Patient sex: F
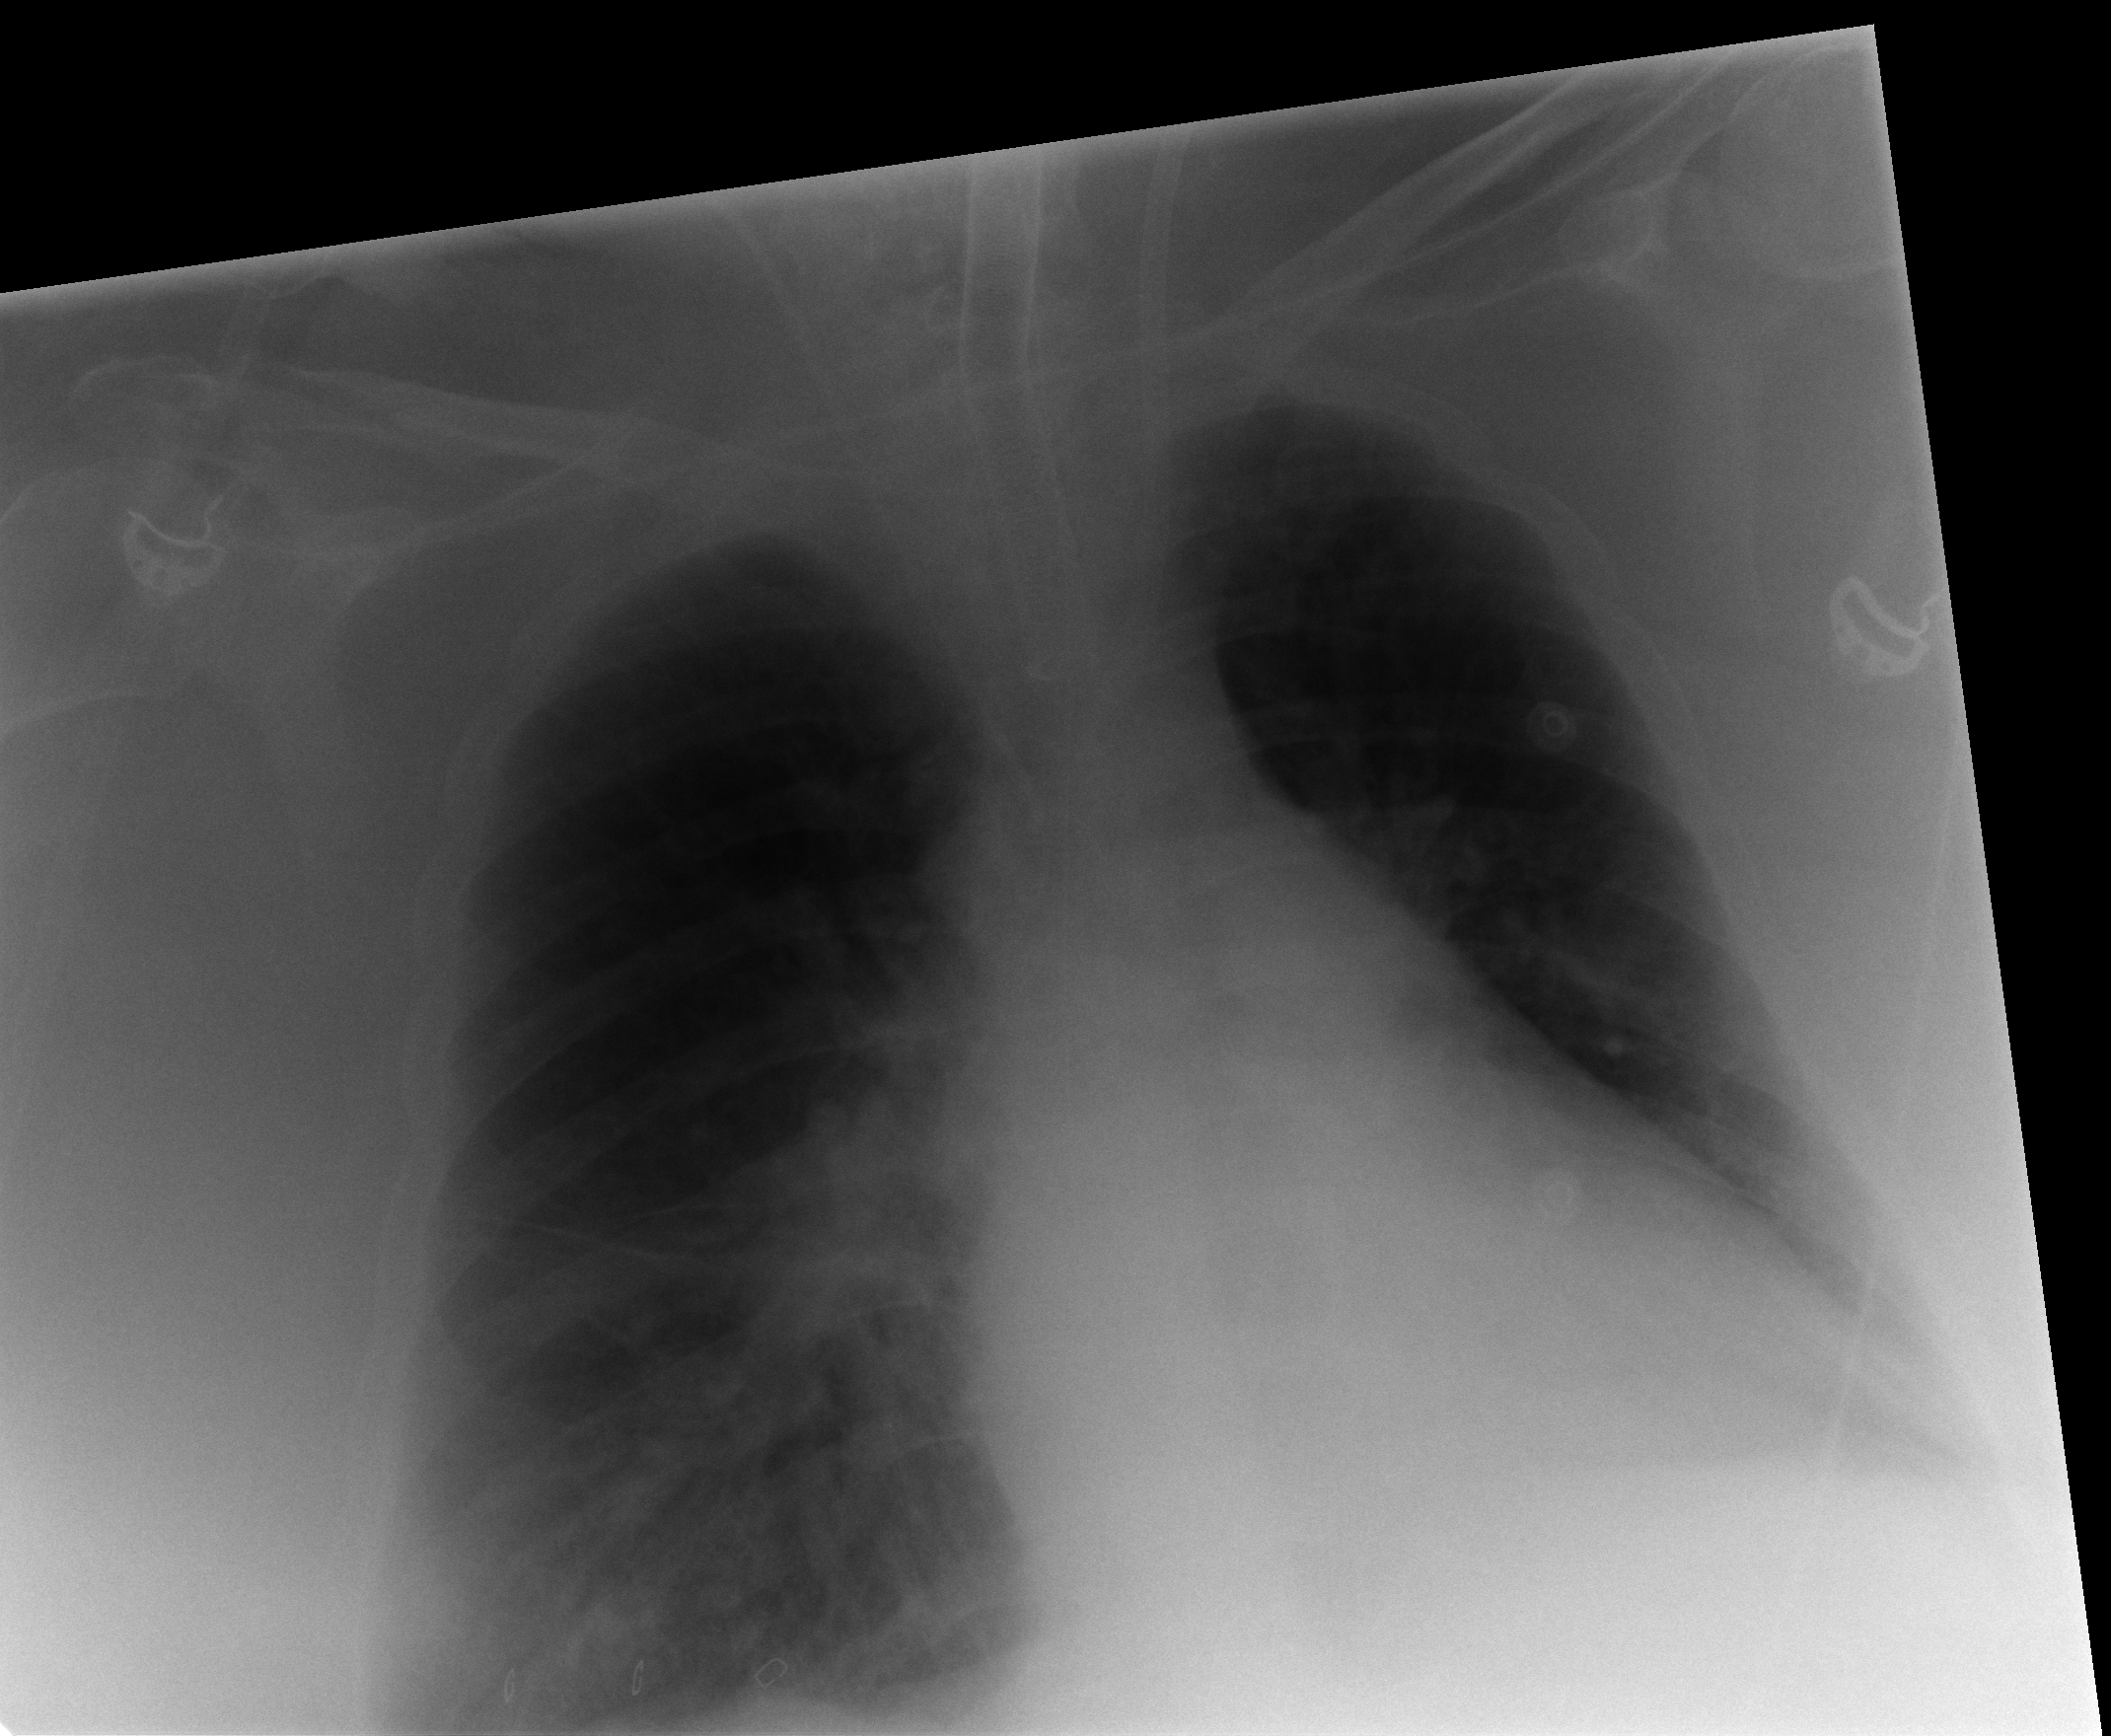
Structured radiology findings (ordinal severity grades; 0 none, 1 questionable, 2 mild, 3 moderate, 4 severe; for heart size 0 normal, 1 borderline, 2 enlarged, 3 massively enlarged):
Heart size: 2
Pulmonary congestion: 2
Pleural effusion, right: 1
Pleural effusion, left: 1
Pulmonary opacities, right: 2
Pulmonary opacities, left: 0
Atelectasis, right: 2
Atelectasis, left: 2